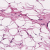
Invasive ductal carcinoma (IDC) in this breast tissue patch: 0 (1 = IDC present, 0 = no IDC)